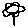
Label: flower